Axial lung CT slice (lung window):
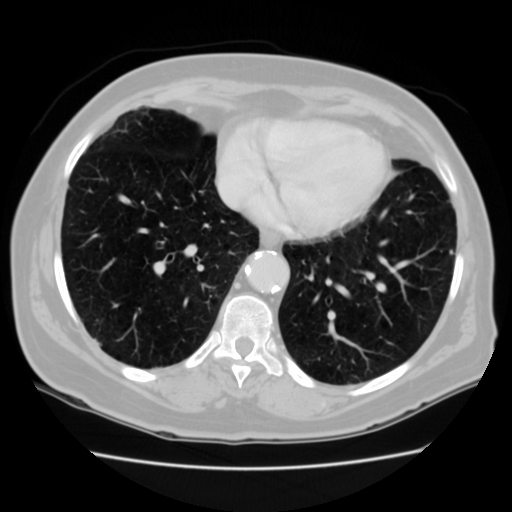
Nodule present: no